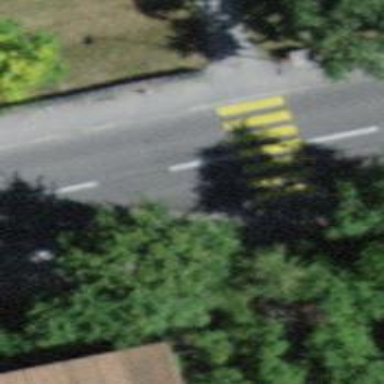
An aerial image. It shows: Primary highway with sidewalks on both sides.